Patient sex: M
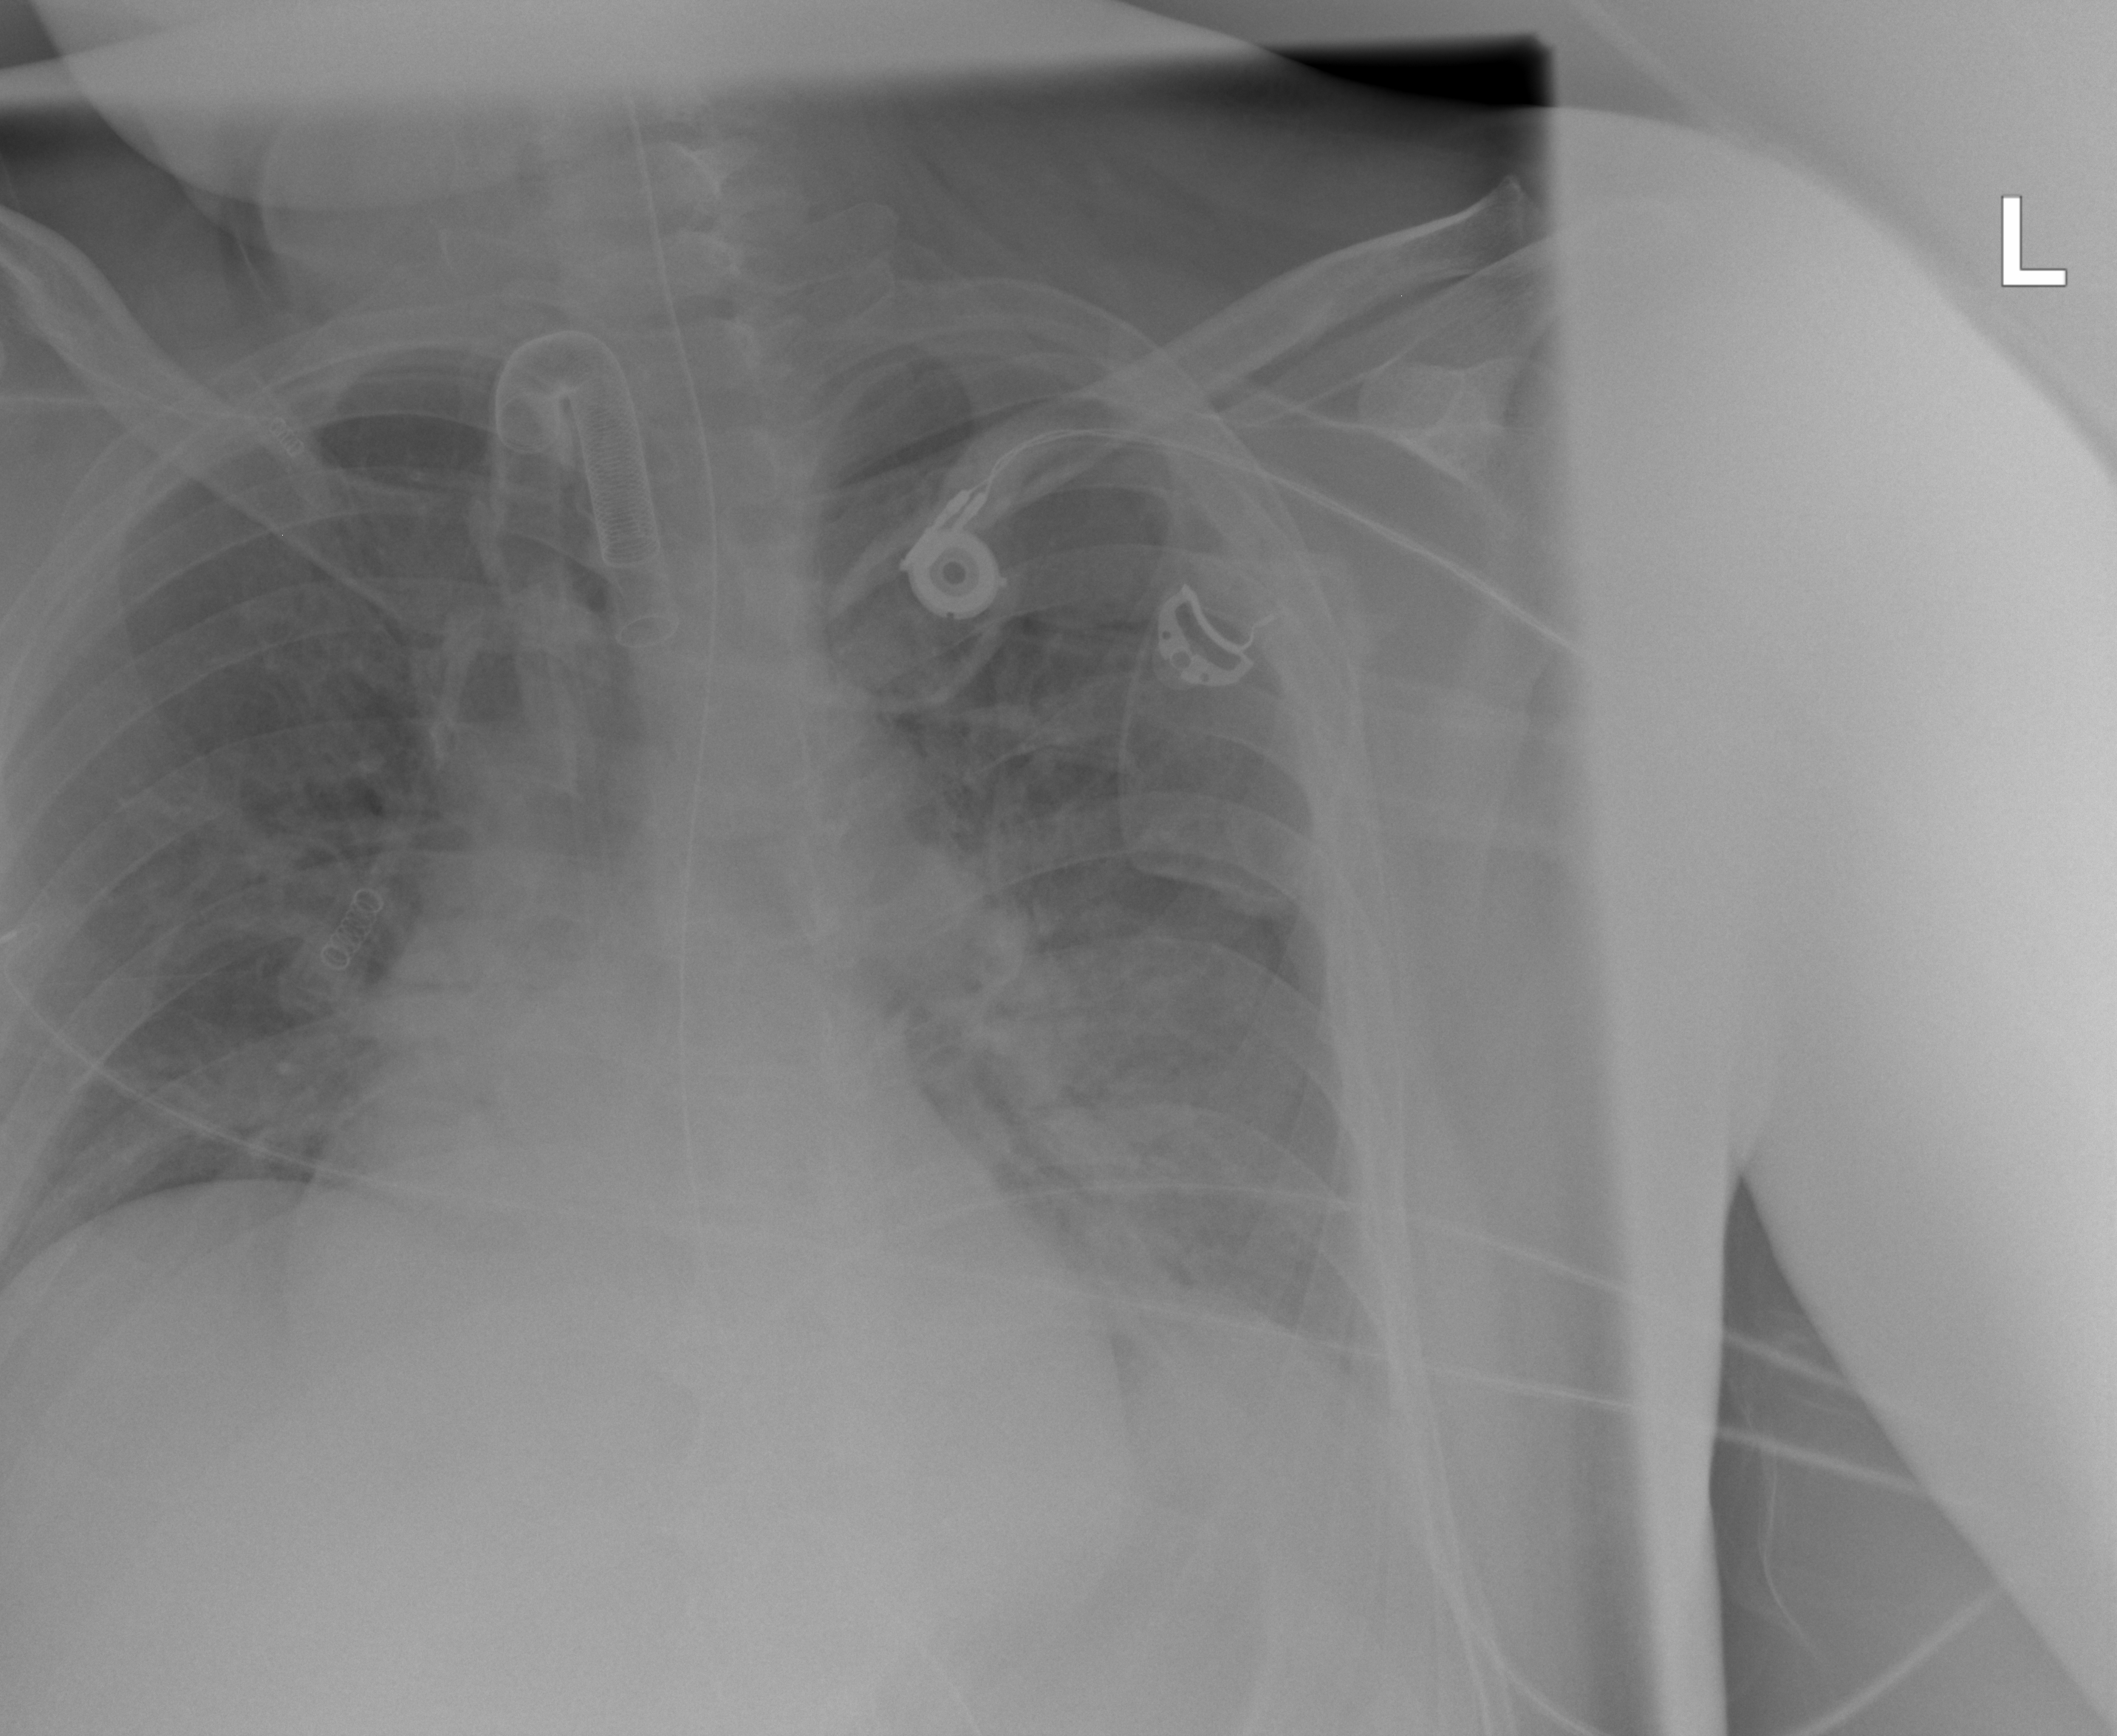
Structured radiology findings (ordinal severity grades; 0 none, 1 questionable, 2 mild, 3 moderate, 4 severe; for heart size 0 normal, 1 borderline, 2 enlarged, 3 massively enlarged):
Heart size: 2
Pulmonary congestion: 2
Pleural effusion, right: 0
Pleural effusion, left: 2
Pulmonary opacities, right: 1
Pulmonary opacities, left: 2
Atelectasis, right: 1
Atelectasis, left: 2